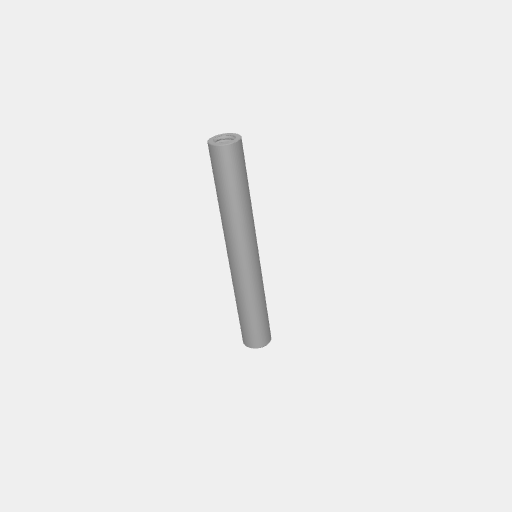
Part: Standoff6OD44